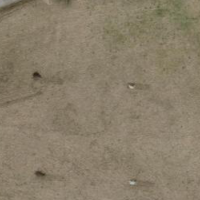
EUNIS habitat code: 25
Species observed at this site:
Andrena hattorfiana